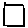
Label: square